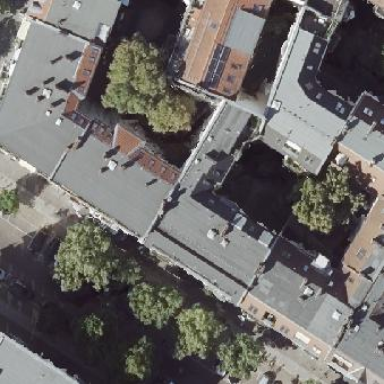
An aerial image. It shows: Residential building with grey exterior. The roof is made of red roof tiles in gambrel shape.